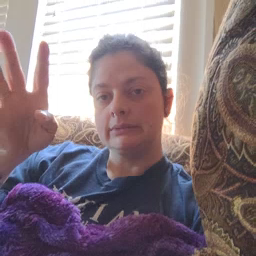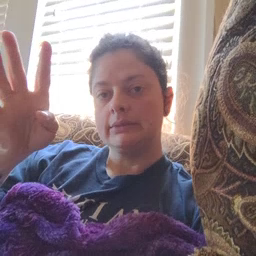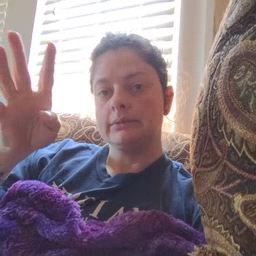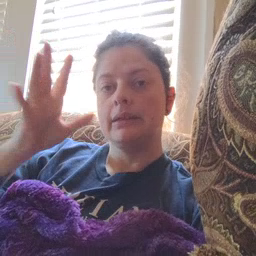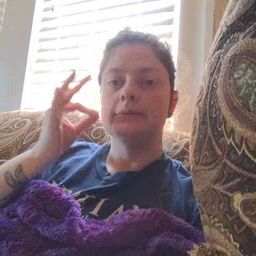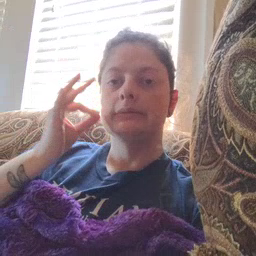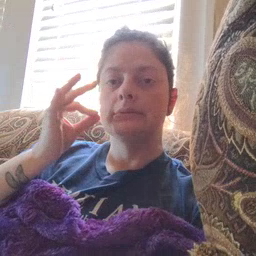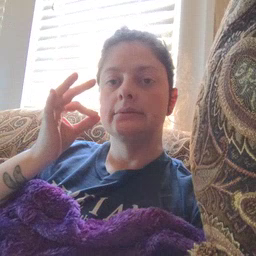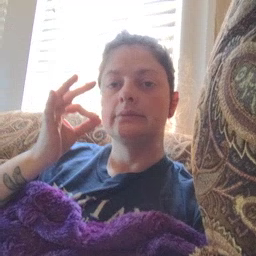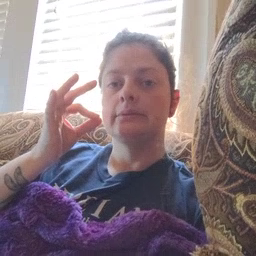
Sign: cat